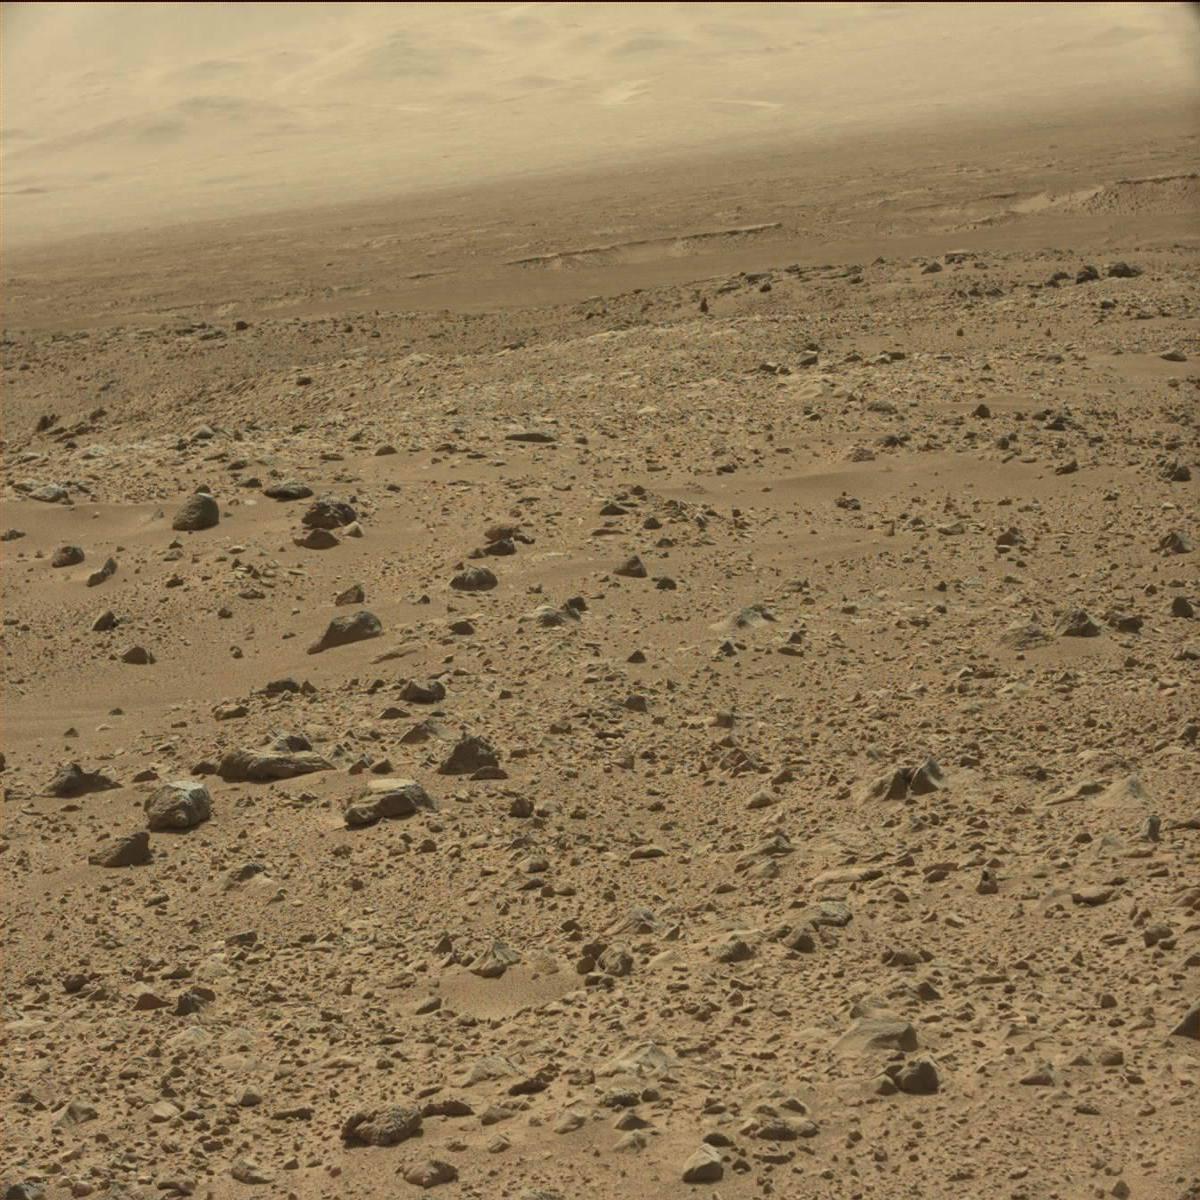
Terrain classes present: Bedrock, Ridge, Rock, Sand / Soil